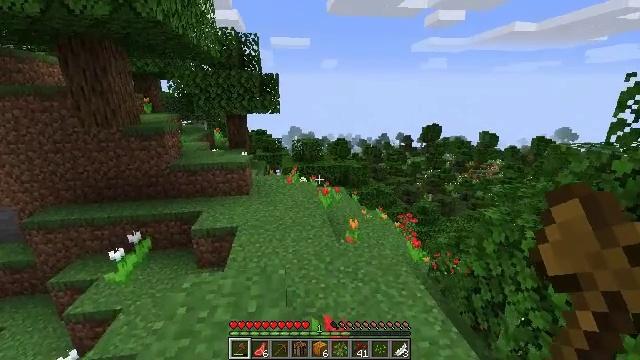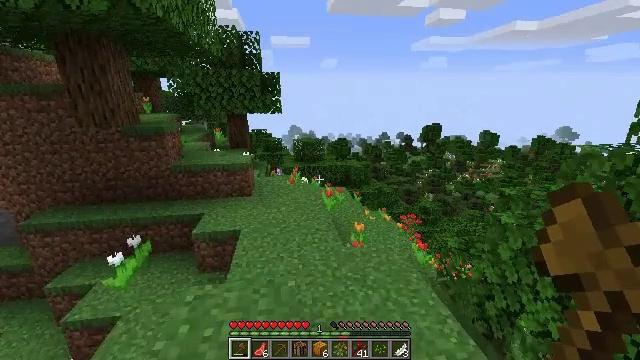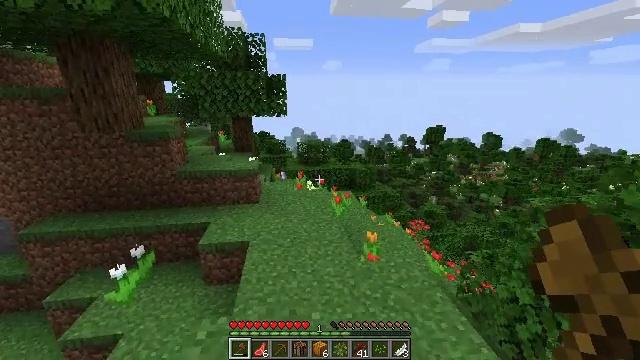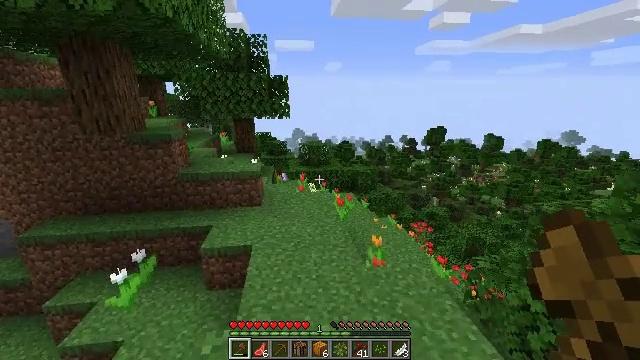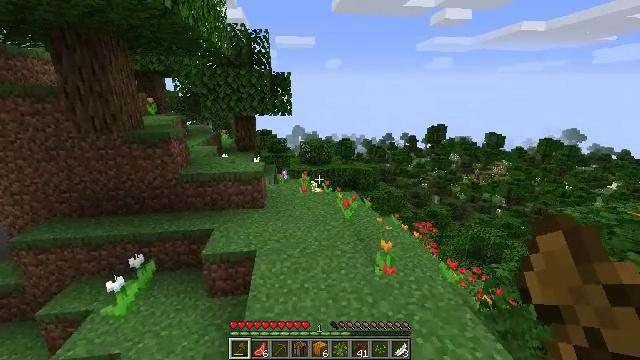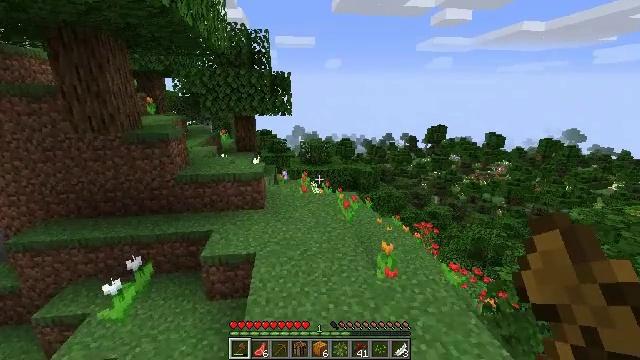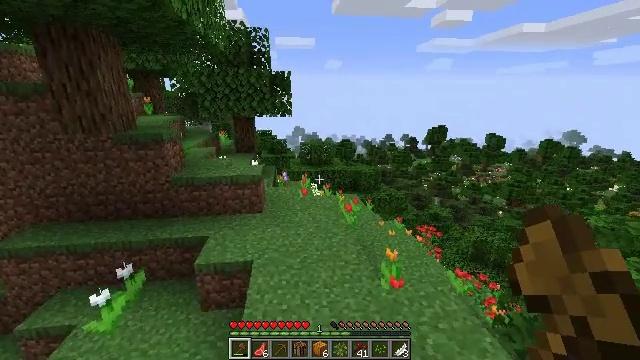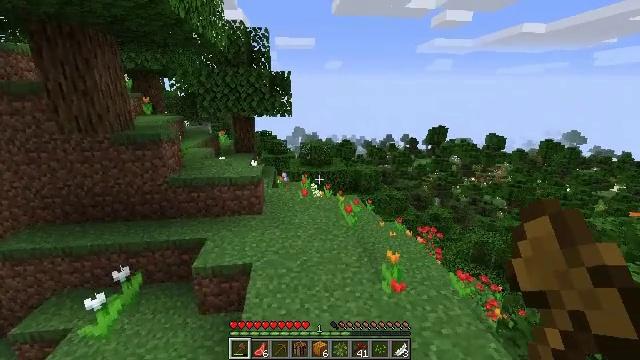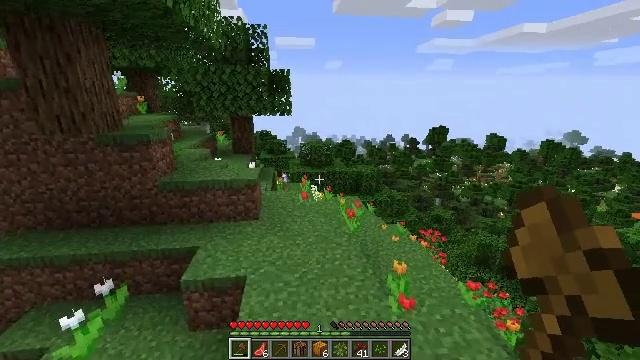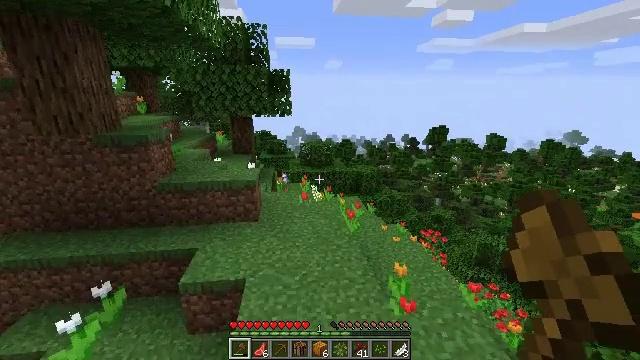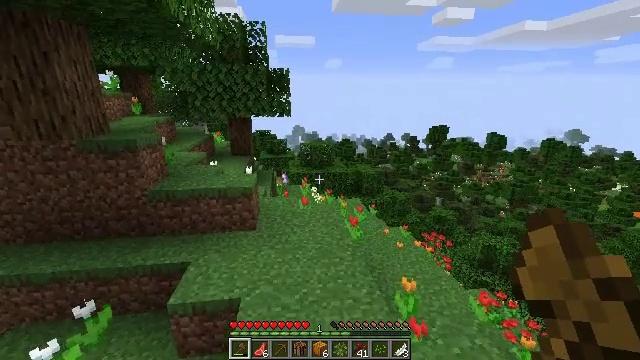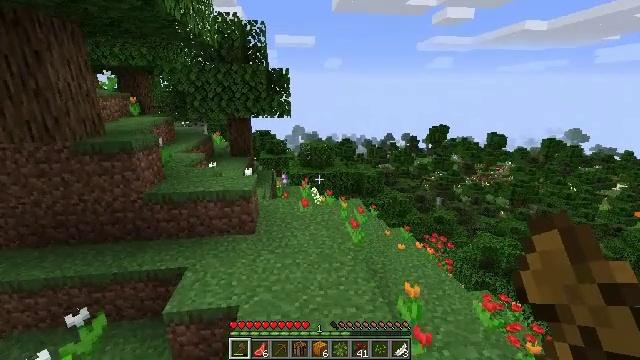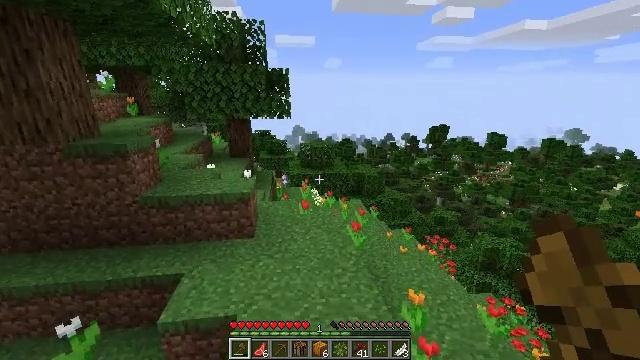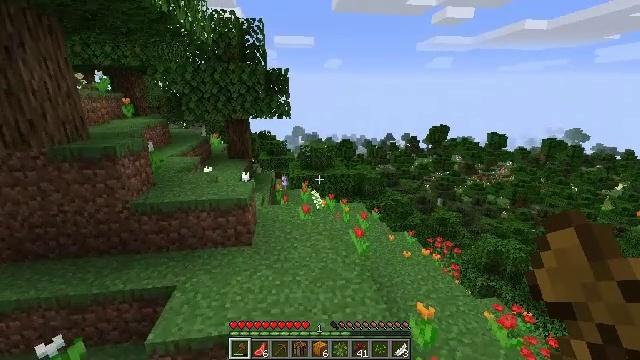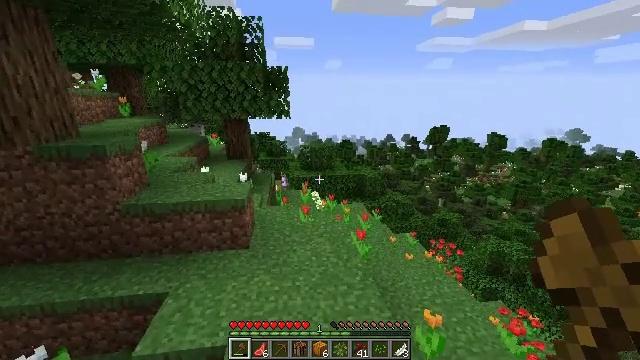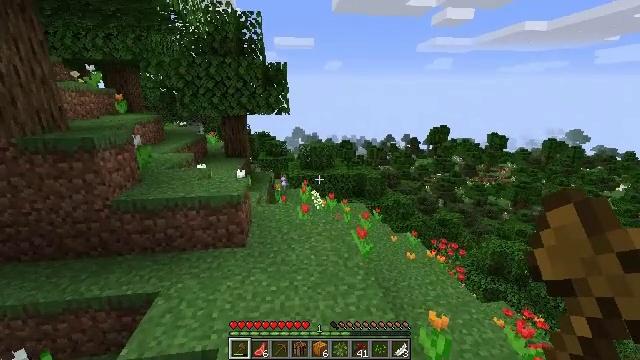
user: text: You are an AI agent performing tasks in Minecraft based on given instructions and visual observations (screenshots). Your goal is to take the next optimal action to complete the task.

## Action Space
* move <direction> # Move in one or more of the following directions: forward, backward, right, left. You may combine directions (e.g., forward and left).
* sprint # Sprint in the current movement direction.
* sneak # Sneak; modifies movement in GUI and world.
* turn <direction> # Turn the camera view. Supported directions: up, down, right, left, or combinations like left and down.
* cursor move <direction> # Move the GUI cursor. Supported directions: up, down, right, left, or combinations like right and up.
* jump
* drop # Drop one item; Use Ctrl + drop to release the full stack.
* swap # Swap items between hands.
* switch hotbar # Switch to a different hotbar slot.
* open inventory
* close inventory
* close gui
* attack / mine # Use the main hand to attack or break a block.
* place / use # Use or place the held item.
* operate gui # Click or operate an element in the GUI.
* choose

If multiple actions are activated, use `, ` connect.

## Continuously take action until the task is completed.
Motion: motion action
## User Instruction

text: Collect a cornflower for blue dye.
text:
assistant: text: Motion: move forward and move left
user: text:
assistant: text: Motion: move forward and move left
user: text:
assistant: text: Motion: move forward and move left
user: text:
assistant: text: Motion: move forward
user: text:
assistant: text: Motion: move forward
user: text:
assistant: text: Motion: move forward
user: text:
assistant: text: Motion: move forward
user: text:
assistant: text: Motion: move forward
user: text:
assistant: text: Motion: move forward
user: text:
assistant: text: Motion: move forward
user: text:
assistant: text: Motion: move forward
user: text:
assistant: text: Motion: move forward
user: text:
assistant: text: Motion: move forward
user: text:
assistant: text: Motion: move forward
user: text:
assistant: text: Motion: no_op
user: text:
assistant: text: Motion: no_op
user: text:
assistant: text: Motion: no_op
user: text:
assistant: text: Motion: no_op
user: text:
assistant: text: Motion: no_op
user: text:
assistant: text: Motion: no_op
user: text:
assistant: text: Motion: no_op
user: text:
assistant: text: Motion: no_op
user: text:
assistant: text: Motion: no_op
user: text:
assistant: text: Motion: no_op
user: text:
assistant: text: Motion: no_op
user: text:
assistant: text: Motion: no_op
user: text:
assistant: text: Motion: no_op
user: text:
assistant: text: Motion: no_op
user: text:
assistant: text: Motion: no_op
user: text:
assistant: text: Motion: no_op